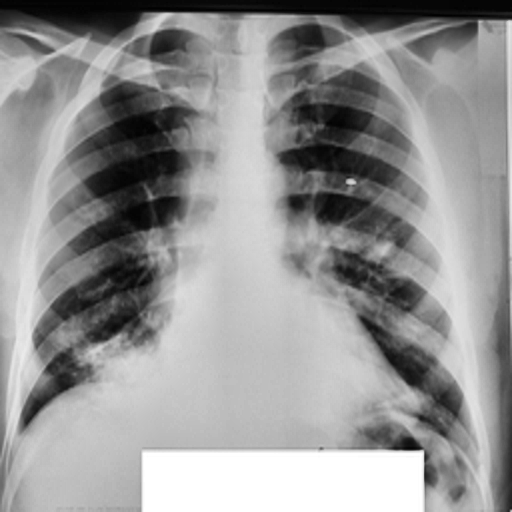
Finding: TUBERCULOSIS